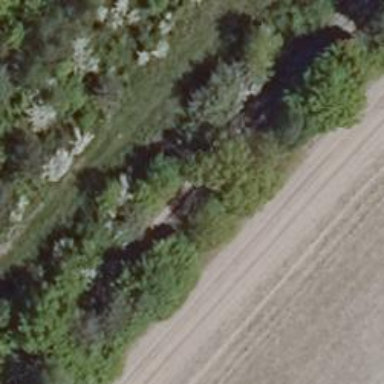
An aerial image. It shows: Row of trees in natural setting.